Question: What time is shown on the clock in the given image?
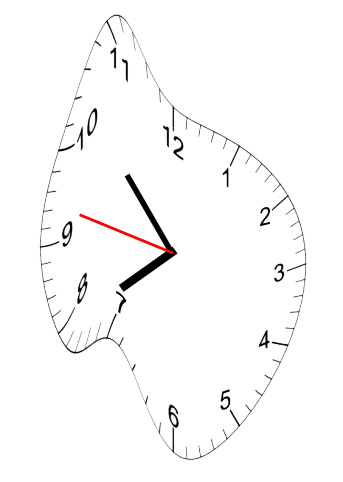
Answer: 07:52:47